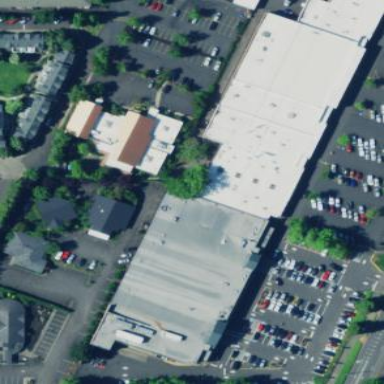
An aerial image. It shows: Mall building.